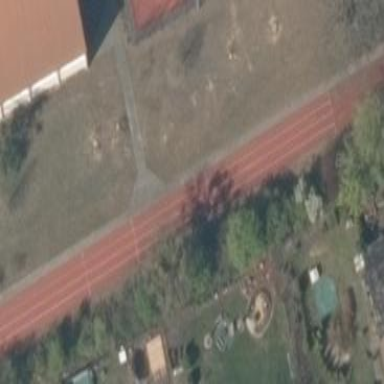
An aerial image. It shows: Track in leisure land.